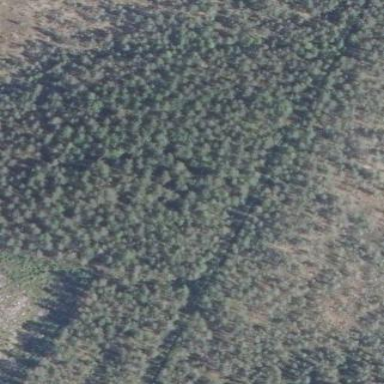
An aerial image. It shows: Needle-leaved woodland.